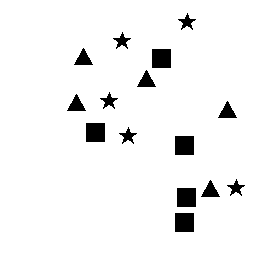
Squares: 5
Triangles: 5
Stars: 5
Total shapes: 15